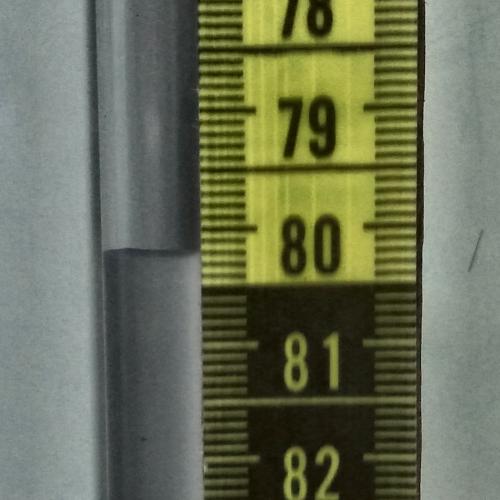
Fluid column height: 80.2 cm